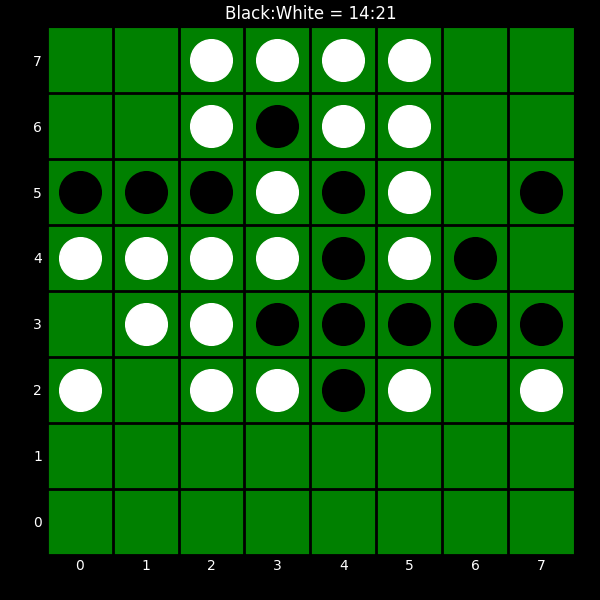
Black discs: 14
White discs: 21